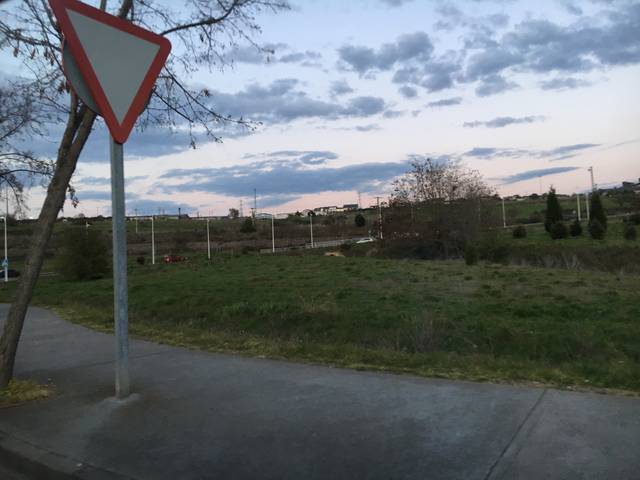
Region: Spain
Coordinates: 42.555, -6.588